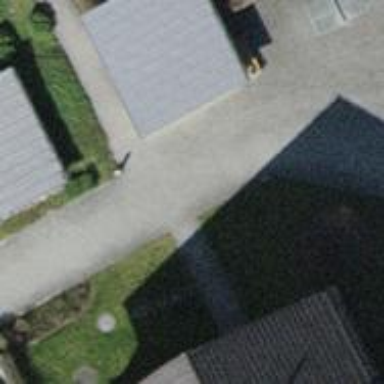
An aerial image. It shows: Shed building.